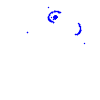
Particle: proton